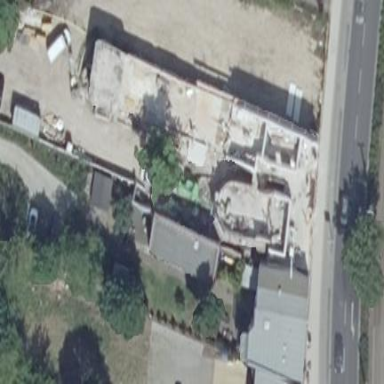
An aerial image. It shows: Ruins of building.